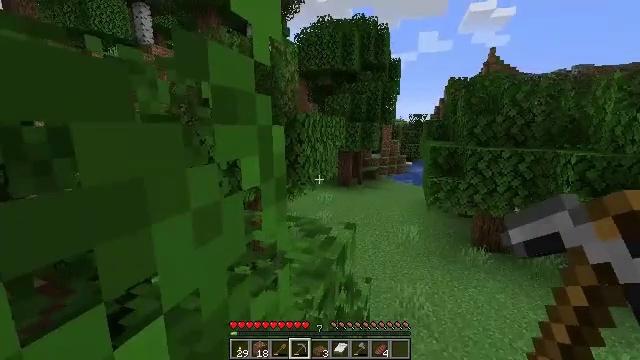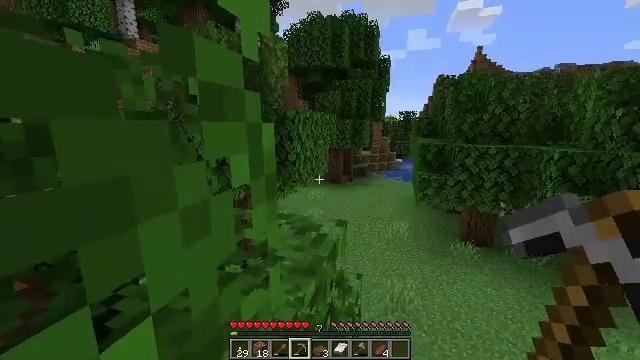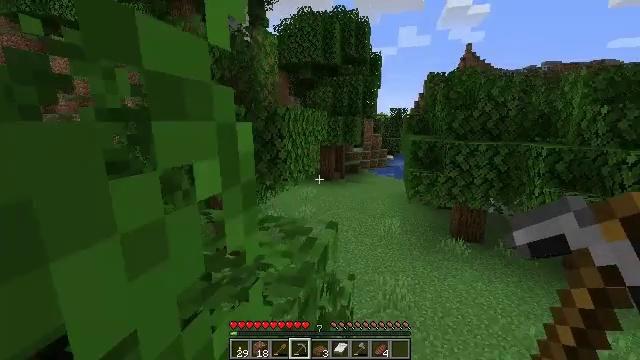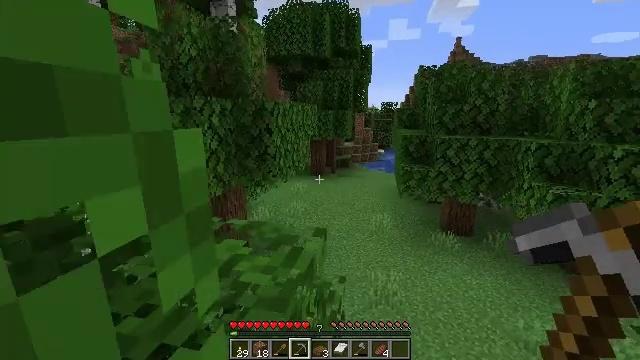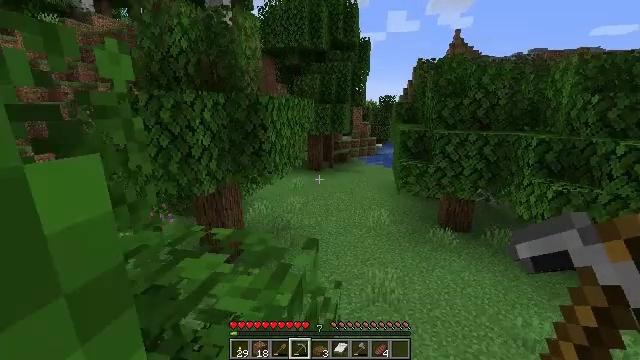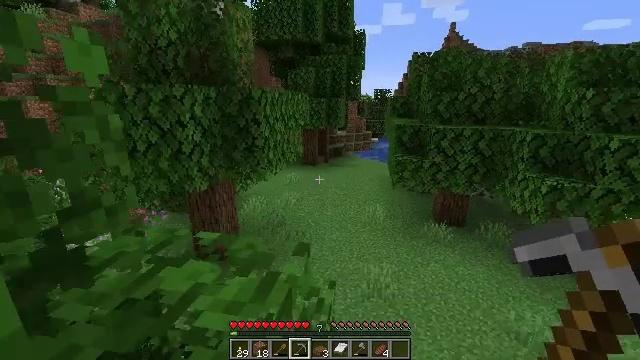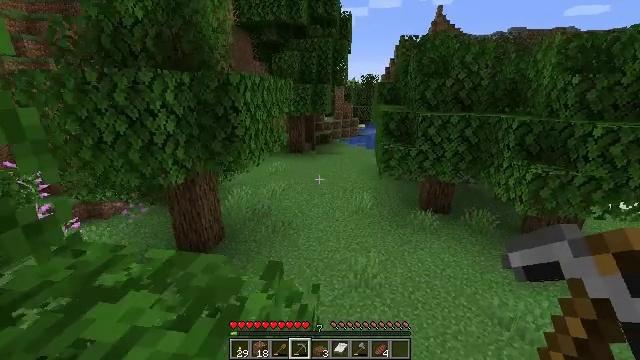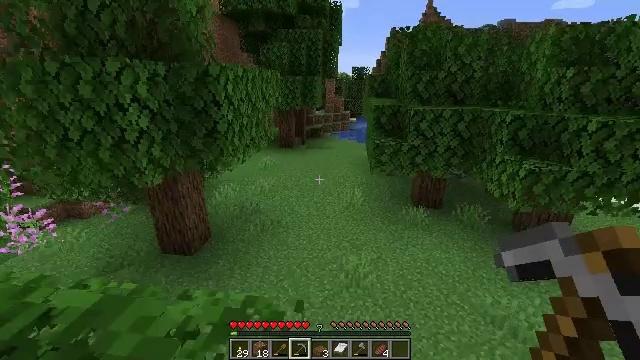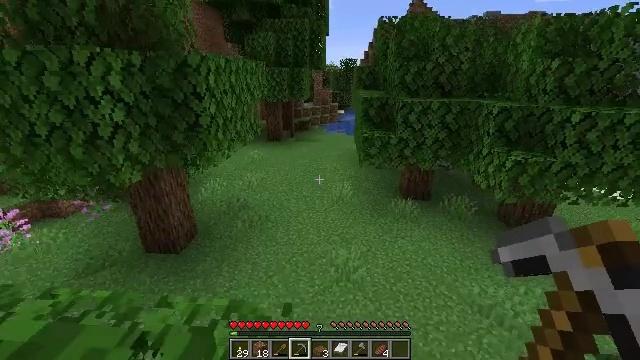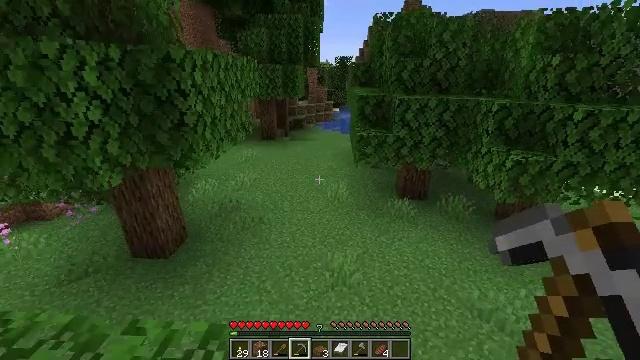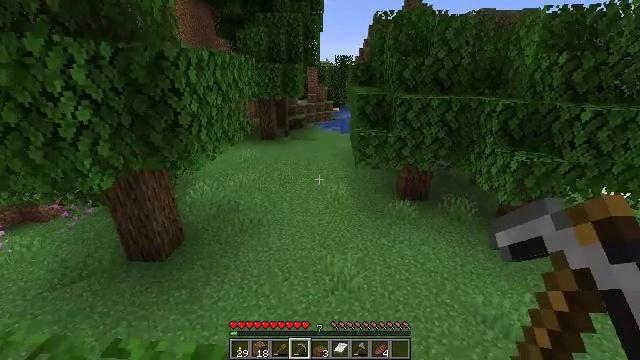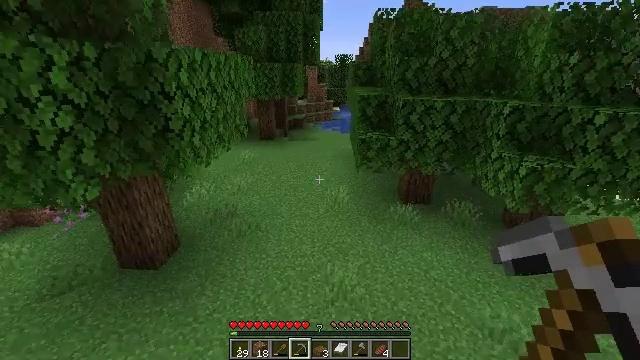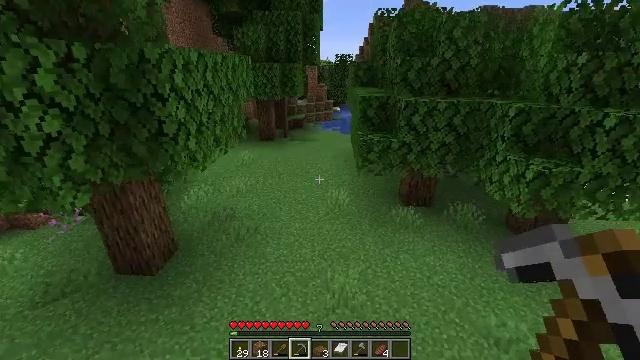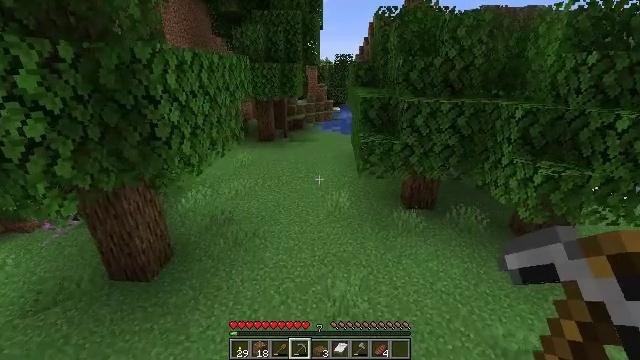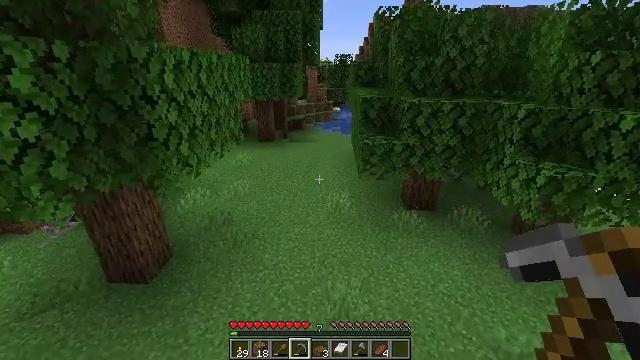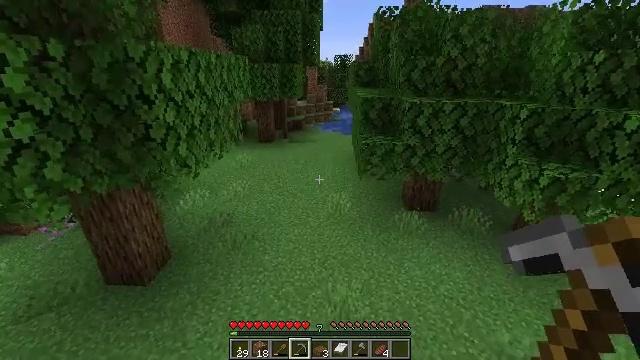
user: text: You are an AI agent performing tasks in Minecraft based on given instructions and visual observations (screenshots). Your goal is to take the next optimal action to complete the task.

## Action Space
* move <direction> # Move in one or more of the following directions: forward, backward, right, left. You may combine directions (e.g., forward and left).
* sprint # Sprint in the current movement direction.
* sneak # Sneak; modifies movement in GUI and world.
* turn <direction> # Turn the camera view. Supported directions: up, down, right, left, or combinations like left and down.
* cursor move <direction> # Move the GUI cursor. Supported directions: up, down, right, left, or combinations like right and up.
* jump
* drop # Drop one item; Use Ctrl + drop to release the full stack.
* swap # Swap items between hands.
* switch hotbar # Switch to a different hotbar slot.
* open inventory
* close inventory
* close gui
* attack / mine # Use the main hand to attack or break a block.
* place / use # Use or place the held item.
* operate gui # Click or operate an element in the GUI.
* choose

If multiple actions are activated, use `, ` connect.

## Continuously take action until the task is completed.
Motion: motion action
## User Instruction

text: Break the lilac plant.
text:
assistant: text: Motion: turn right
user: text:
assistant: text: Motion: move forward, turn right
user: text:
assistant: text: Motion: move forward, turn right and down
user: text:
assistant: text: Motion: move forward, turn down
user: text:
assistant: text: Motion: move forward, turn right and down
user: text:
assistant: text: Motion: move forward, turn right and down
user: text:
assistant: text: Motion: move forward, turn right and down
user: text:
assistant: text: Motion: move forward, turn right and down
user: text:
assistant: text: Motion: move forward, turn right
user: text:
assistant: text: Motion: move forward
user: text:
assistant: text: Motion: move forward
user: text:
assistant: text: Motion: move forward
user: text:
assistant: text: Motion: no_op
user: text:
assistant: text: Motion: no_op
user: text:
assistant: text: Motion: no_op
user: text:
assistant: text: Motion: turn left
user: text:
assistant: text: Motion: turn left
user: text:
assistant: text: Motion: turn left
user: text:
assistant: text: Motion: turn left
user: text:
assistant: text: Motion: turn left
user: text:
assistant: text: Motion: turn left
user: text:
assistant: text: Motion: no_op
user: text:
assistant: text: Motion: turn left
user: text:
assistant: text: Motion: turn left
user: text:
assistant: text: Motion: no_op
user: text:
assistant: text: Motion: no_op
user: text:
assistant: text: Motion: turn left
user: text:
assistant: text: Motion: turn left
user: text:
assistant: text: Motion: turn left and down
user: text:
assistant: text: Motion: turn left and down